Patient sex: F
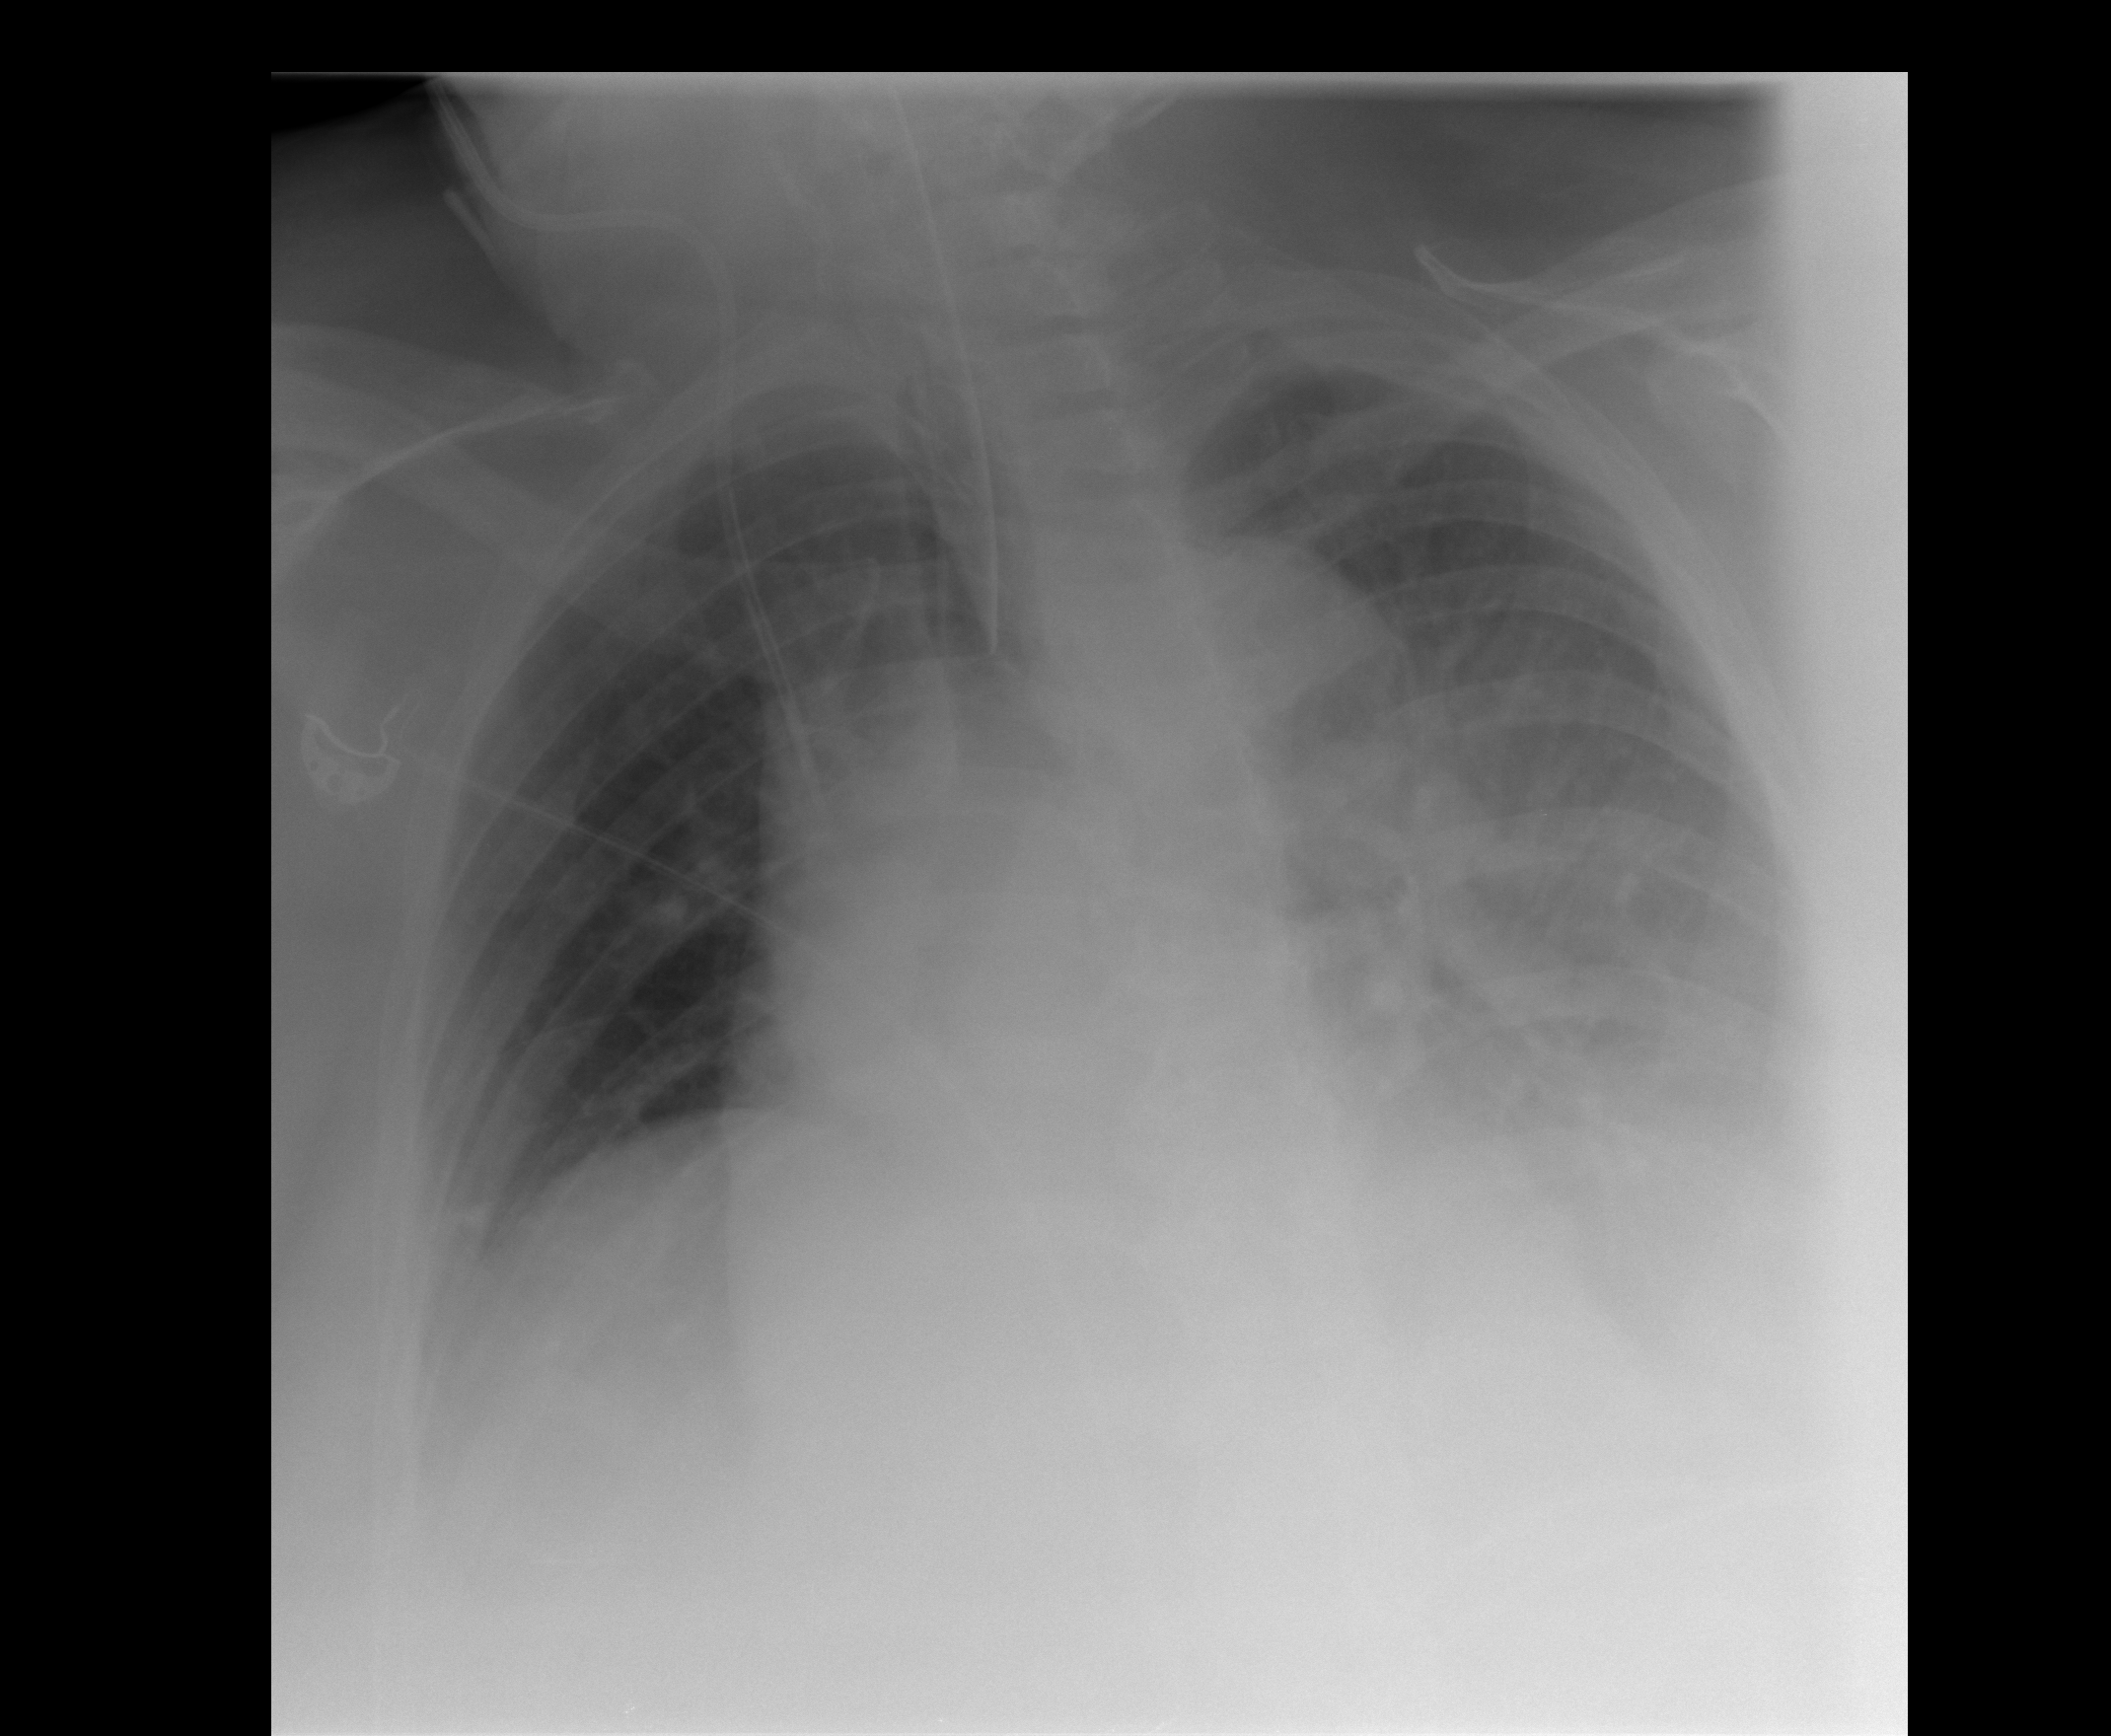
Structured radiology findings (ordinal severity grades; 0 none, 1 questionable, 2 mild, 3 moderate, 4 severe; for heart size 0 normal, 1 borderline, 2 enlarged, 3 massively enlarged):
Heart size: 2
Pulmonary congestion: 2
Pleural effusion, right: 2
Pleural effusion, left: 3
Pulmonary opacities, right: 0
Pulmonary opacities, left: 0
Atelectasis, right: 0
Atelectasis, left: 0